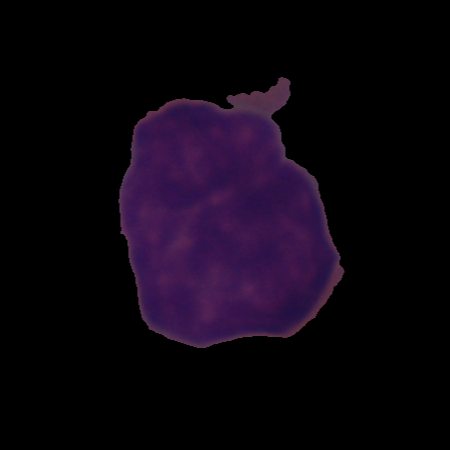
Label: cancer